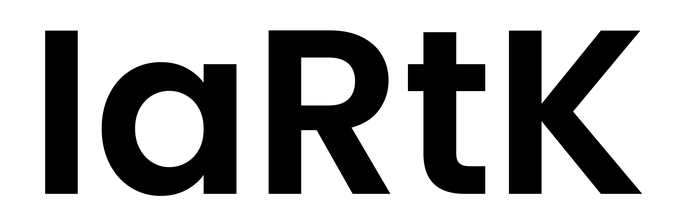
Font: Poppins-SemiBold